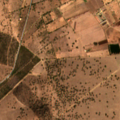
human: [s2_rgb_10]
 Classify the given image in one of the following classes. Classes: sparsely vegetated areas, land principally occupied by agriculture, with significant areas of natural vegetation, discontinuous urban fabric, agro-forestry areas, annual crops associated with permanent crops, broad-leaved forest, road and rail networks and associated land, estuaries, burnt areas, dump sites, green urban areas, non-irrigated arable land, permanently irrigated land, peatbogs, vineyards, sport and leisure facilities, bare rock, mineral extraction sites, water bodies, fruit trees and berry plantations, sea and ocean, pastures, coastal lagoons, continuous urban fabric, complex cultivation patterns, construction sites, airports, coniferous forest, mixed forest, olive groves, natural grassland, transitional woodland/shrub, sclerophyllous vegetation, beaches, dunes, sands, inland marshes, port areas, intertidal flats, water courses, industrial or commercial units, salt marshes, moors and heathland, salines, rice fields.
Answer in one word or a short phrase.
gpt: non-irrigated arable land, pastures, complex cultivation patterns, agro-forestry areas, transitional woodland/shrub